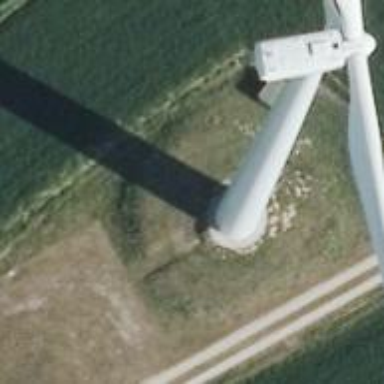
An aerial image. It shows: Wind generator in the form of horizontal axis wind turbine.